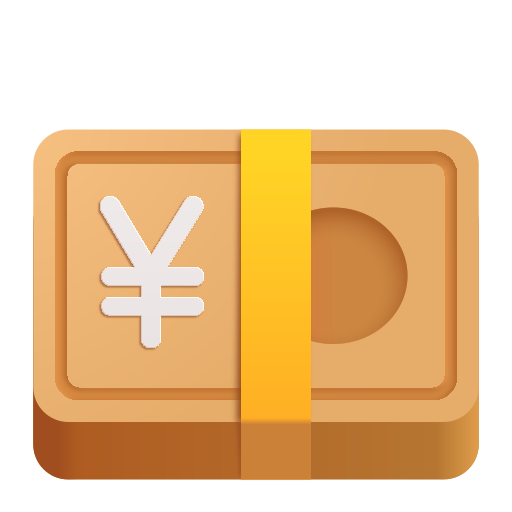
yen banknote color